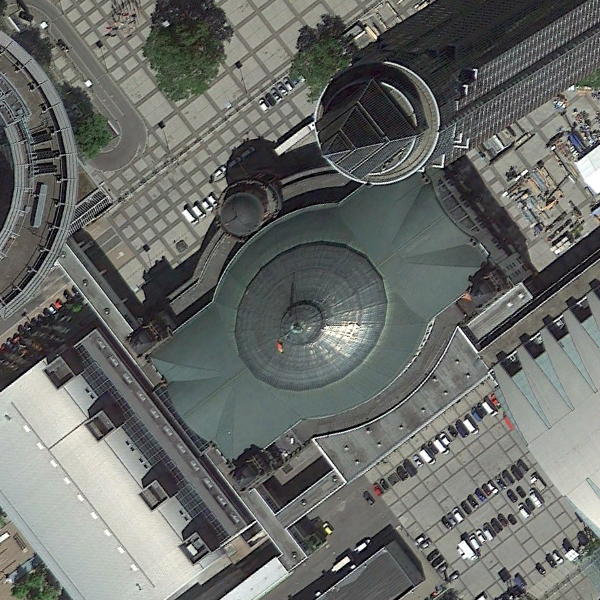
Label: Center